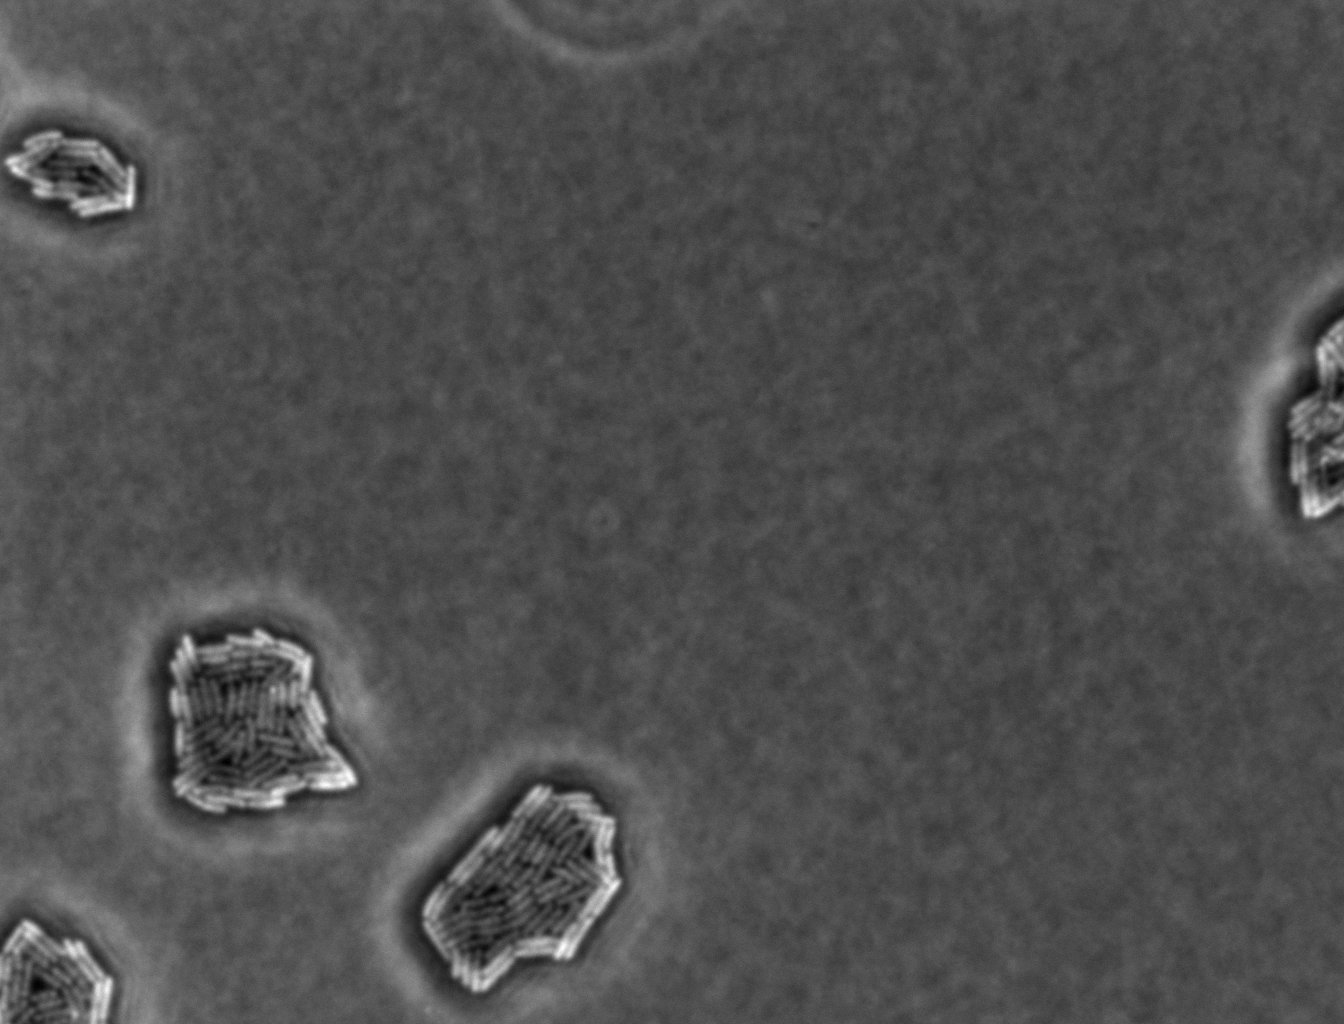
Phase contrast microscopy, 60x objective, 3 h incubation, 1.5% agar